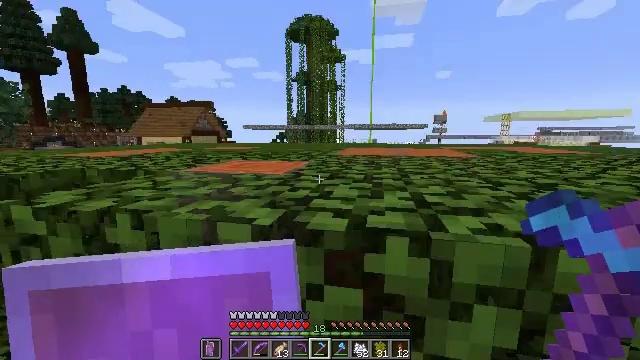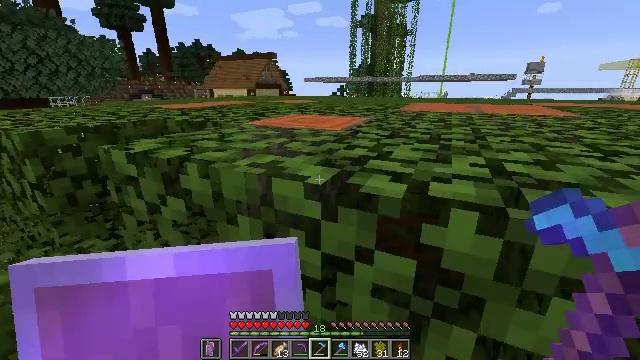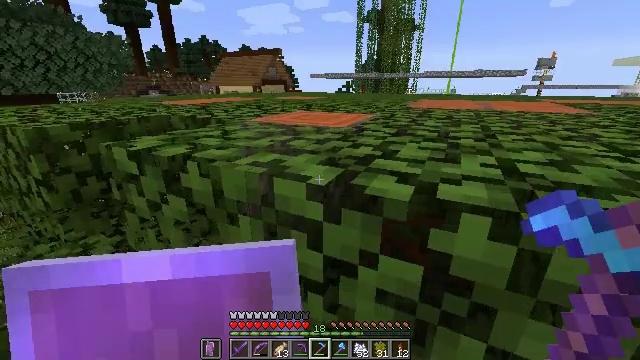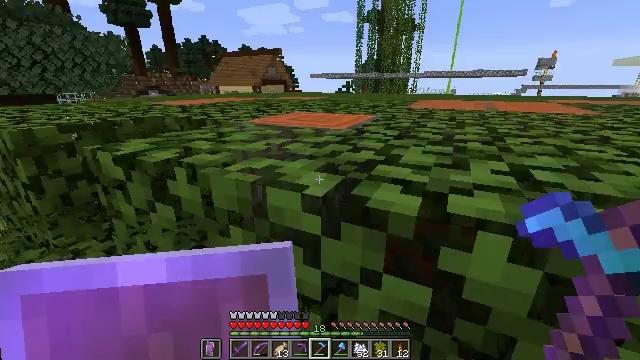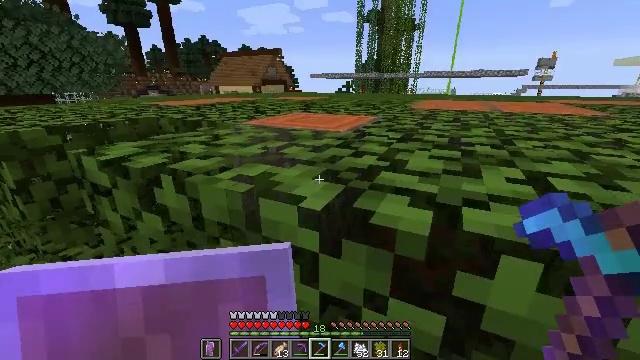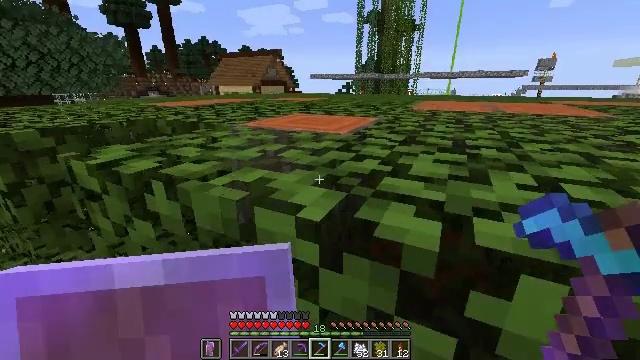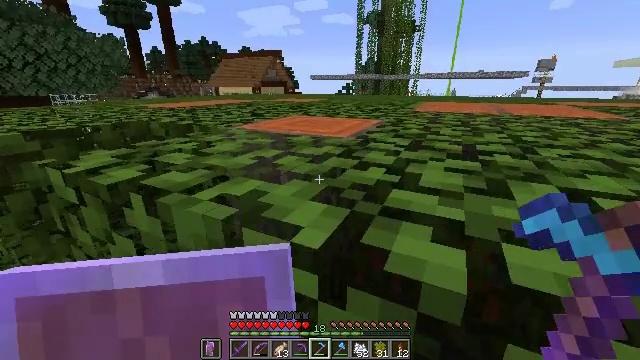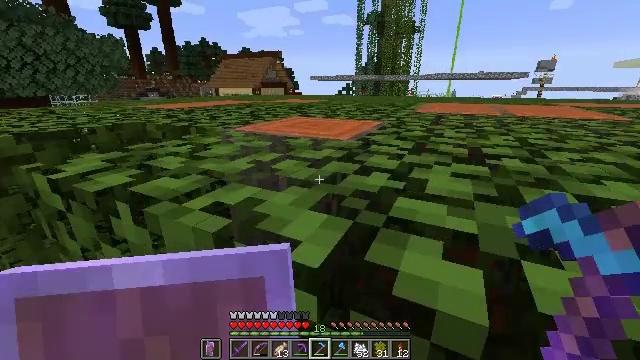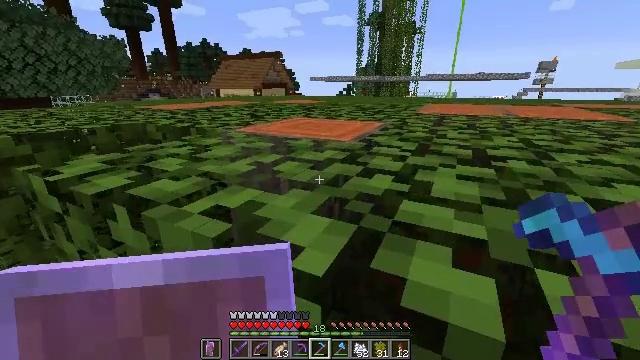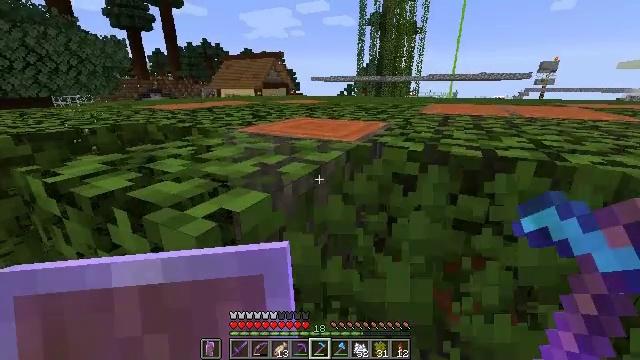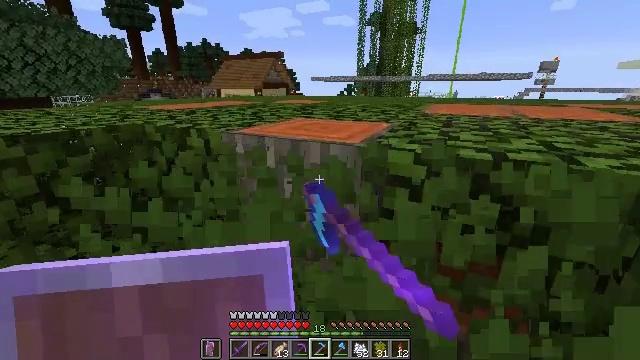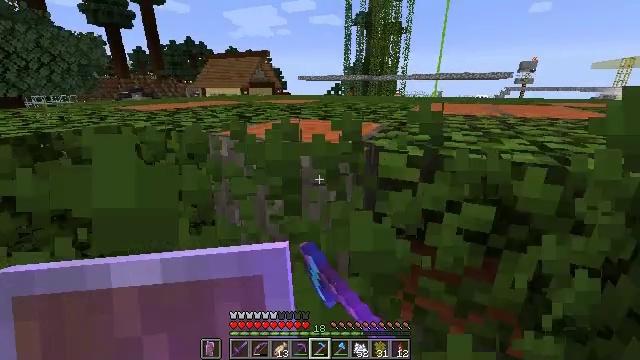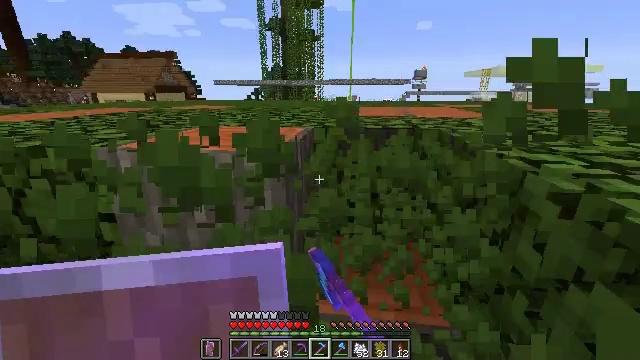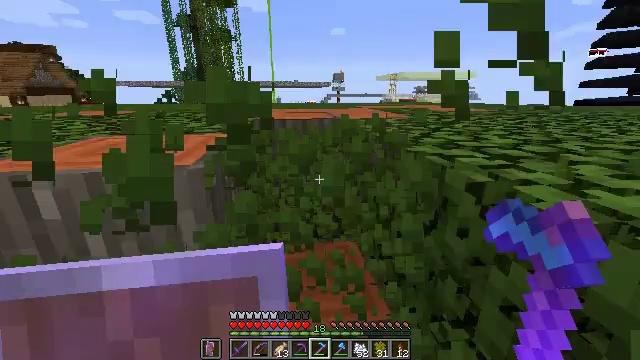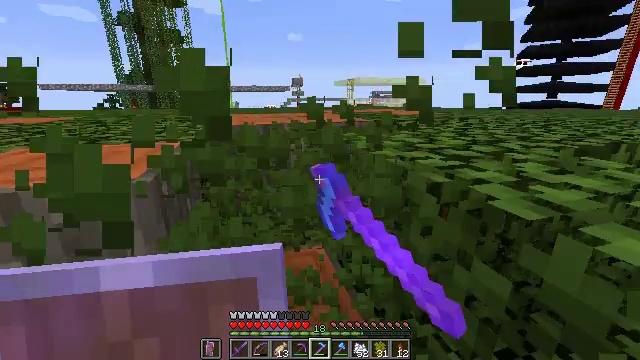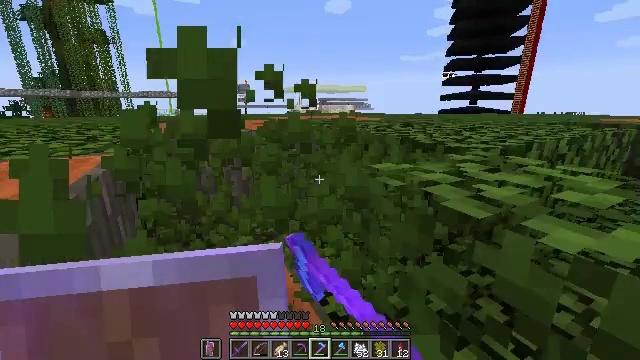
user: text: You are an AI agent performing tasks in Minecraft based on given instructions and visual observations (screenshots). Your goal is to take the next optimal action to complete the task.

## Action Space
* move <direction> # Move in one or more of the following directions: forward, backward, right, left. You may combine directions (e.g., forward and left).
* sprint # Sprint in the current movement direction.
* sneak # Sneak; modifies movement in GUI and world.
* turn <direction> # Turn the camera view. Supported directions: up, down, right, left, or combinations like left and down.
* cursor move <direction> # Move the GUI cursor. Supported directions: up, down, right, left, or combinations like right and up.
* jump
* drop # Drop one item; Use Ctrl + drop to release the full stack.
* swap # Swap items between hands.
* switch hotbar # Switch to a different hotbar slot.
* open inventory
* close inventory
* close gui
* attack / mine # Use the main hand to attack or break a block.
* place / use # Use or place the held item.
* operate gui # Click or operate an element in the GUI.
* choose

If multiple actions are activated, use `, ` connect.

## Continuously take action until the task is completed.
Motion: motion action
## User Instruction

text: Break the acacia leaves to collect them.
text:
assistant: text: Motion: move forward, sneak, turn left and down
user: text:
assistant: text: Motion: move forward, sneak, turn left
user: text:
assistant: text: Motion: move forward, sneak
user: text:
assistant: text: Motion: move forward, sneak
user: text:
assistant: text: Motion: move forward, sneak
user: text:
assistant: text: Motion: move forward, sneak
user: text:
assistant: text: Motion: move forward, sneak
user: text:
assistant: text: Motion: move forward, sneak
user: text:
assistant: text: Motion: move forward, sneak, attack / mine
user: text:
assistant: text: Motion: move forward, sneak, attack / mine
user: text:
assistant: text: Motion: move forward, sneak, turn right, attack / mine
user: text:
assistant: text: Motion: move forward, sneak, turn right, attack / mine
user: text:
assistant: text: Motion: move forward, sneak, turn right, attack / mine
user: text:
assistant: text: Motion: move forward, sneak, turn right, attack / mine
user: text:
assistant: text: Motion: sneak, turn right and up, attack / mine
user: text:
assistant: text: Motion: sneak, turn right and up, attack / mine
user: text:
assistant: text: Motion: sneak, turn right and up, attack / mine
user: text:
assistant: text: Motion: sneak, attack / mine
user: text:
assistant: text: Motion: sneak, attack / mine
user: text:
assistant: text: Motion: sneak, attack / mine
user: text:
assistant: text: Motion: move forward, sneak, turn right, attack / mine
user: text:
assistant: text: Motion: move forward, sneak, turn right, attack / mine
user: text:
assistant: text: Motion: move forward, sneak, turn right, attack / mine
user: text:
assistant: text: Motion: move forward, sneak, turn right, attack / mine
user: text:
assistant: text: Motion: move forward, sneak, turn right, attack / mine
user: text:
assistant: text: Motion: move forward, sneak, turn right, attack / mine
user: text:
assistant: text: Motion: move forward, sneak, turn right, attack / mine
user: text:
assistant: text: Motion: move forward, sneak, turn right, attack / mine
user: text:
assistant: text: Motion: move forward, sneak, attack / mine
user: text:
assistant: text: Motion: move forward, sneak, attack / mine